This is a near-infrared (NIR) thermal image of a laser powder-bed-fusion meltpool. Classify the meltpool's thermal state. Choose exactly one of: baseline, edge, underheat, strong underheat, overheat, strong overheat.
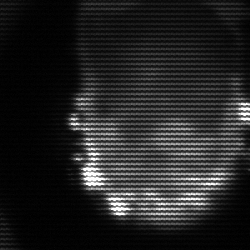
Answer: baseline